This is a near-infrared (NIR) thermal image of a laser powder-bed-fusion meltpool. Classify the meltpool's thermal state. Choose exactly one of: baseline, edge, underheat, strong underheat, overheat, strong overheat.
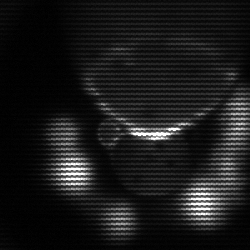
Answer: edge